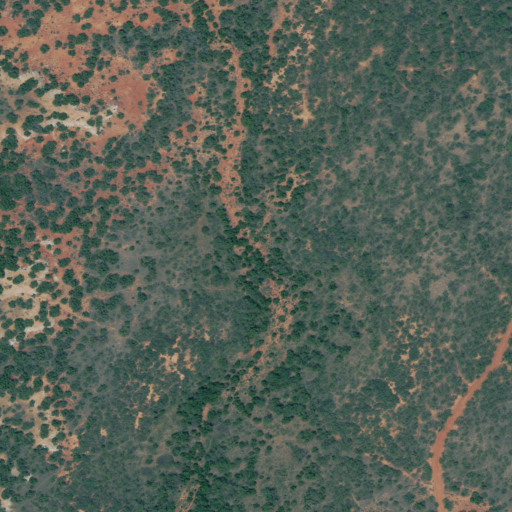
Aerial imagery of valley in Texas named Glover Canyon containing shrub, mixed forest, deciduous forest, and evergreen forest